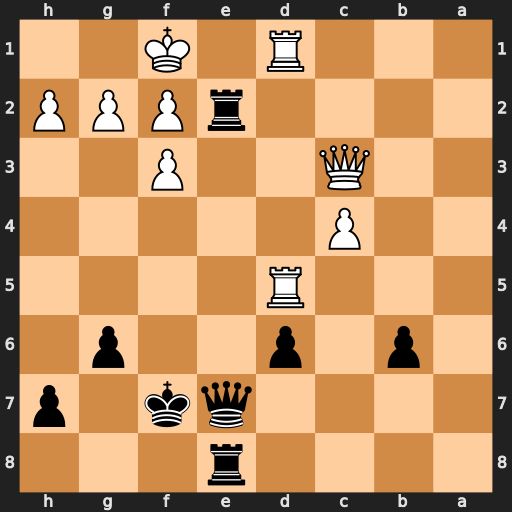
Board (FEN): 4r3/4qk1p/1p1p2p1/3R4/2P5/2Q2P2/4rPPP/3R1K2
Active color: b
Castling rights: -
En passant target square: -
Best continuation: Qh4 Qd4 Qxh2